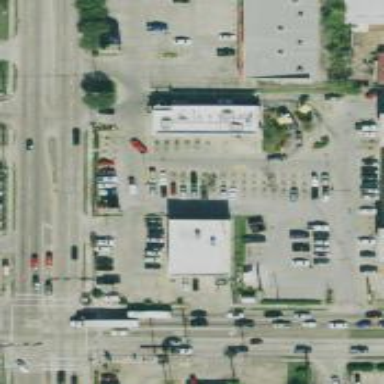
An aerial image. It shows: Parking space.